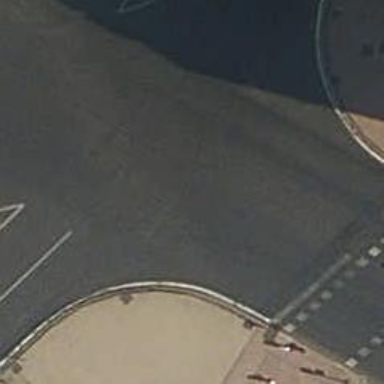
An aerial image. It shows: Road with traffic signals.